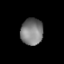
Tissue: lung
Cell type: Epithelial cells
Senescence score: 0.2025
Nuclear area (px): 586
Mean DAPI intensity: 123.323